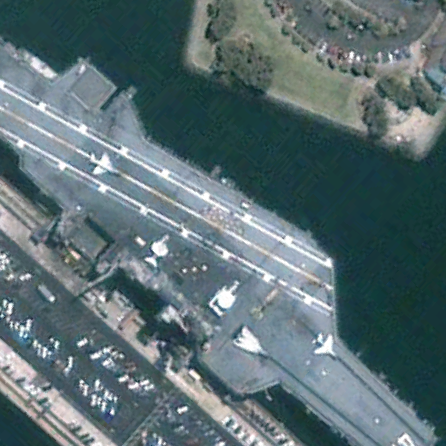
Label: aircraft_carrier